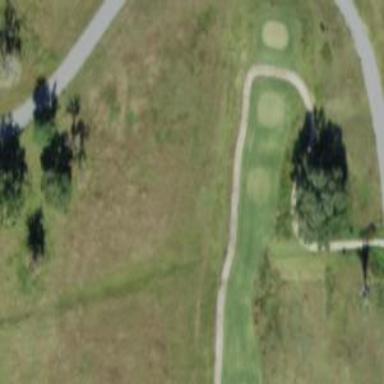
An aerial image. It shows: Golf cartpath that is also road path.